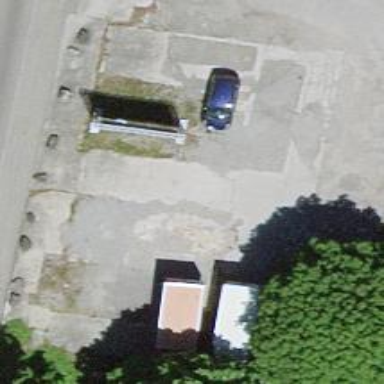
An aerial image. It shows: Shed building.